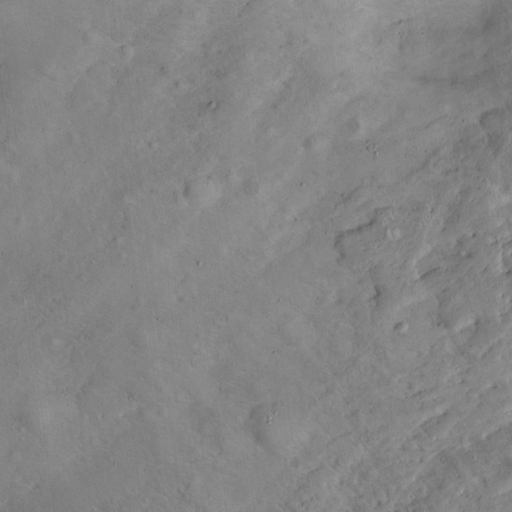
Classes present: Background, Cone